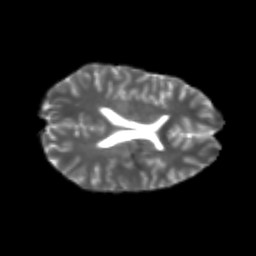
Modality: T2w
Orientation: axial
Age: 21
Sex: female
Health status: healthy
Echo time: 0.074 s